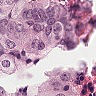
Metastatic tissue present: yes